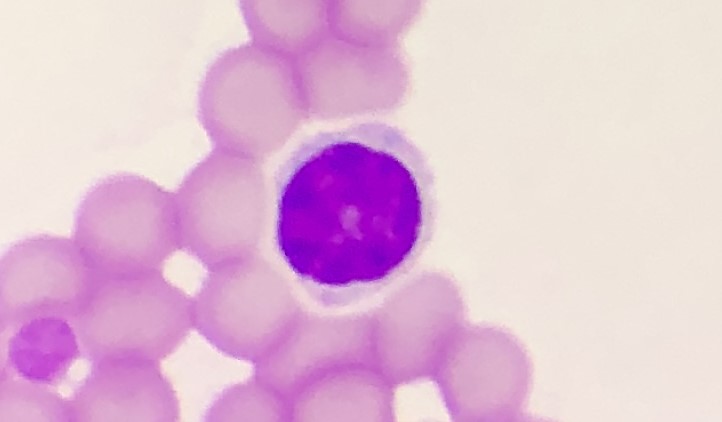
White blood cell type: Lymphocyte